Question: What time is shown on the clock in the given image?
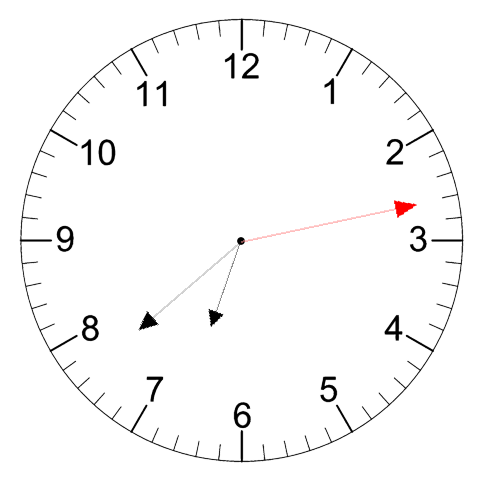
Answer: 06:38:13